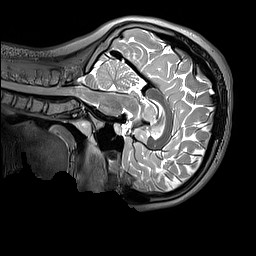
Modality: T2w
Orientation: sagittal
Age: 11
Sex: female
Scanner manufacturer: siemens
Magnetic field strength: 3 T
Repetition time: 3.2 s
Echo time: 0.408 s